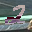
Label: 2